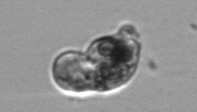
Label: Proterythropsis